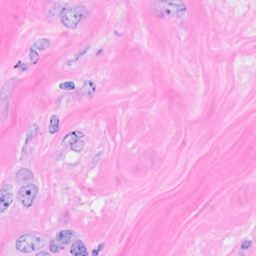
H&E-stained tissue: Breast